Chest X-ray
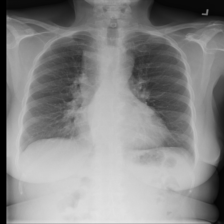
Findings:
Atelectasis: negative
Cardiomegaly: negative
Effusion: negative
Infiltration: negative
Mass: positive
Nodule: negative
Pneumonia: negative
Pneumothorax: negative
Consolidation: negative
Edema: negative
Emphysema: negative
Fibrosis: negative
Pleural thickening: negative
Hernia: negative